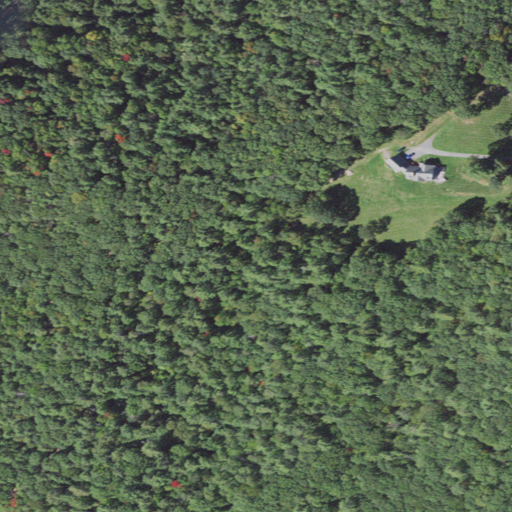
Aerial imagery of mountain in New Hampshire named Lords Hill containing deciduous forest, mixed forest, evergreen forest, pasture, and open development